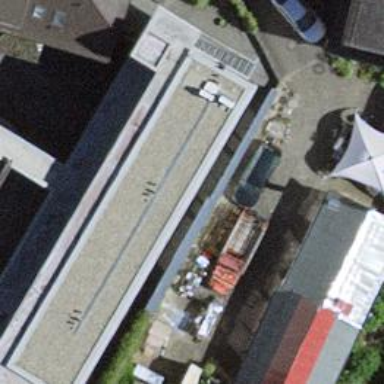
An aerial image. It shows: Restaurant.